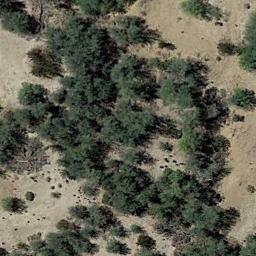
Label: chaparral